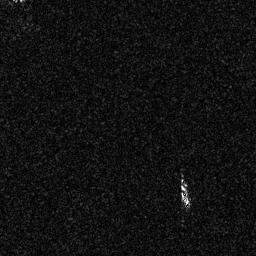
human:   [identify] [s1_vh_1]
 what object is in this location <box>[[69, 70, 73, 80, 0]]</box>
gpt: <ref>1 small ship at the bottom right</ref>